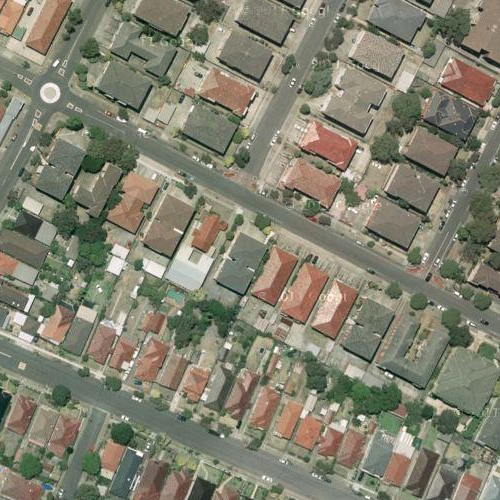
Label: sydney